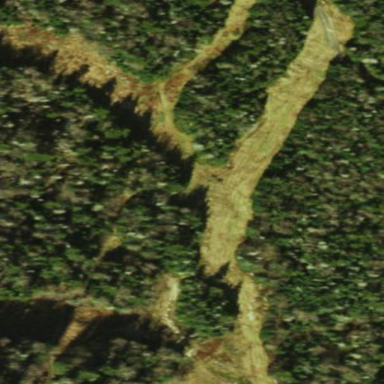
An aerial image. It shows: Coniferous forest area.